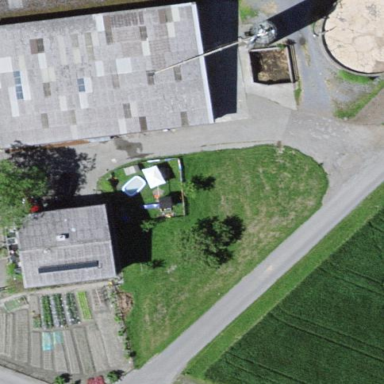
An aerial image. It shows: Farmyard area.